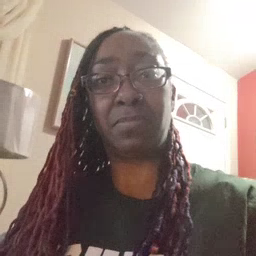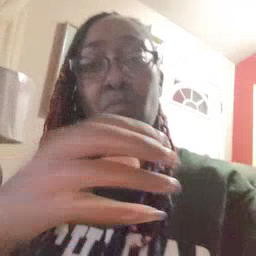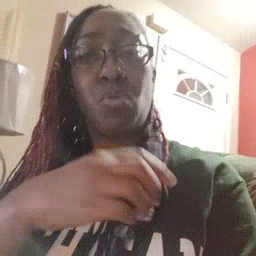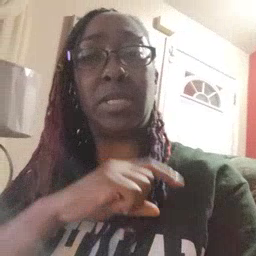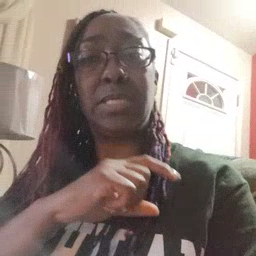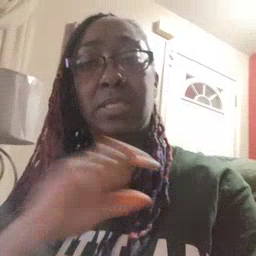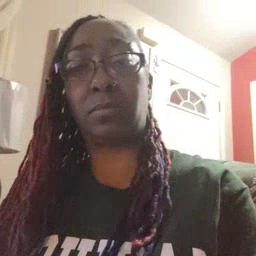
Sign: police